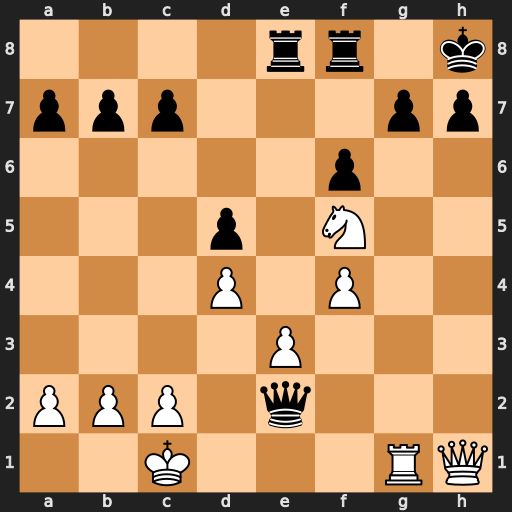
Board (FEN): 4rr1k/ppp3pp/5p2/3p1N2/3P1P2/4P3/PPP1q3/2K3RQ
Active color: w
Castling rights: -
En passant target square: -
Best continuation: Rxg7 Qxe3+ Nxe3